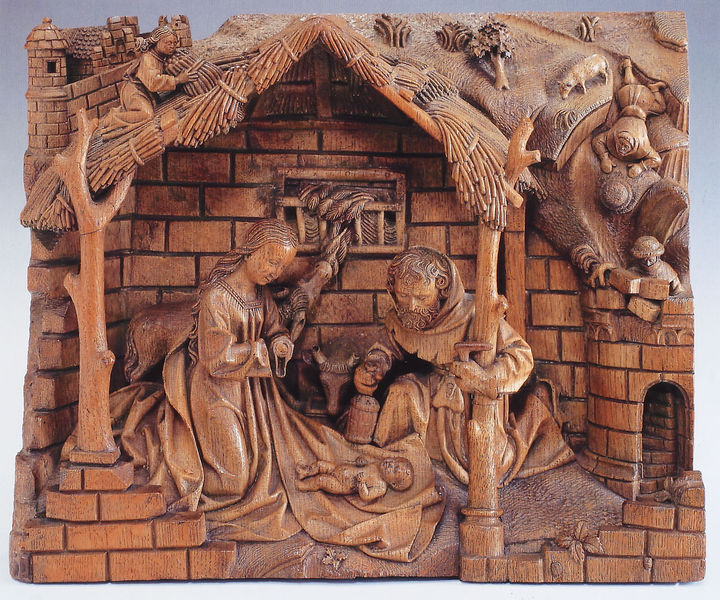
Titel: Relief der Anbetung des Kindes
Künstler: Dries Holthuis
Institution: Antwerpen, Kunsthandel Jan Dirven
Schlagwörter: baum, gemälde, mann, nackt, umhang, wasser, menschen, sitzen, stadt, braun, fenster, frau, holz, kleid, stroh, dach, rot, tiere, tuch, wiese, wand, falten, stein, steine, stamm, hütte, gewand, haare, kind, locken, esel, turm, engel, relief, heu, mauer, ziegel, rind, baby, figuren, bronze, freude, eingang, stütze, schwein, zweig, jungfrau, knien, beten, jesus, stall, maria, stier, josef, joseph, bauen, geburt, krippe, säugling, ochs, vorraum, bethlehem, stoh, grippe, jaare, joseff, philphilippinen